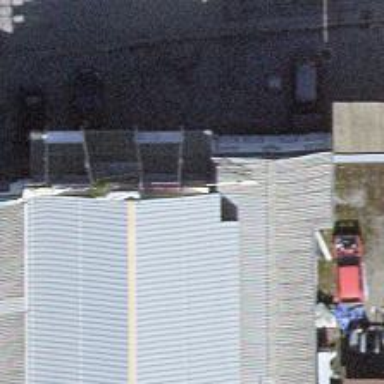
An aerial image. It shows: Vehicle inspection facility.